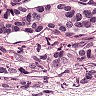
Metastatic tissue present: yes